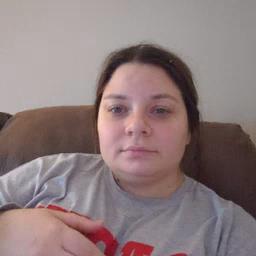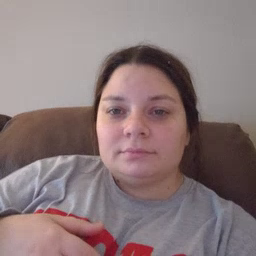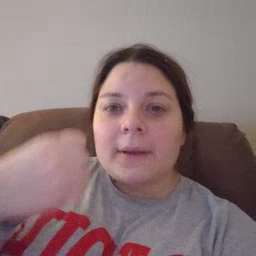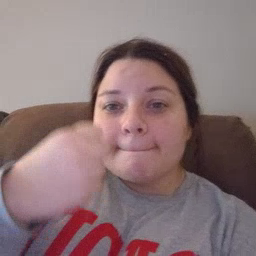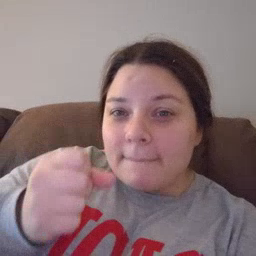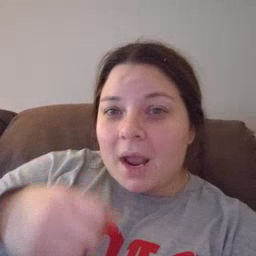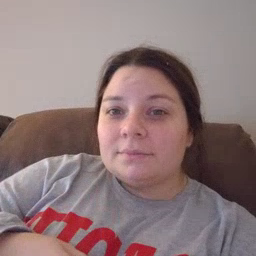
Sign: make